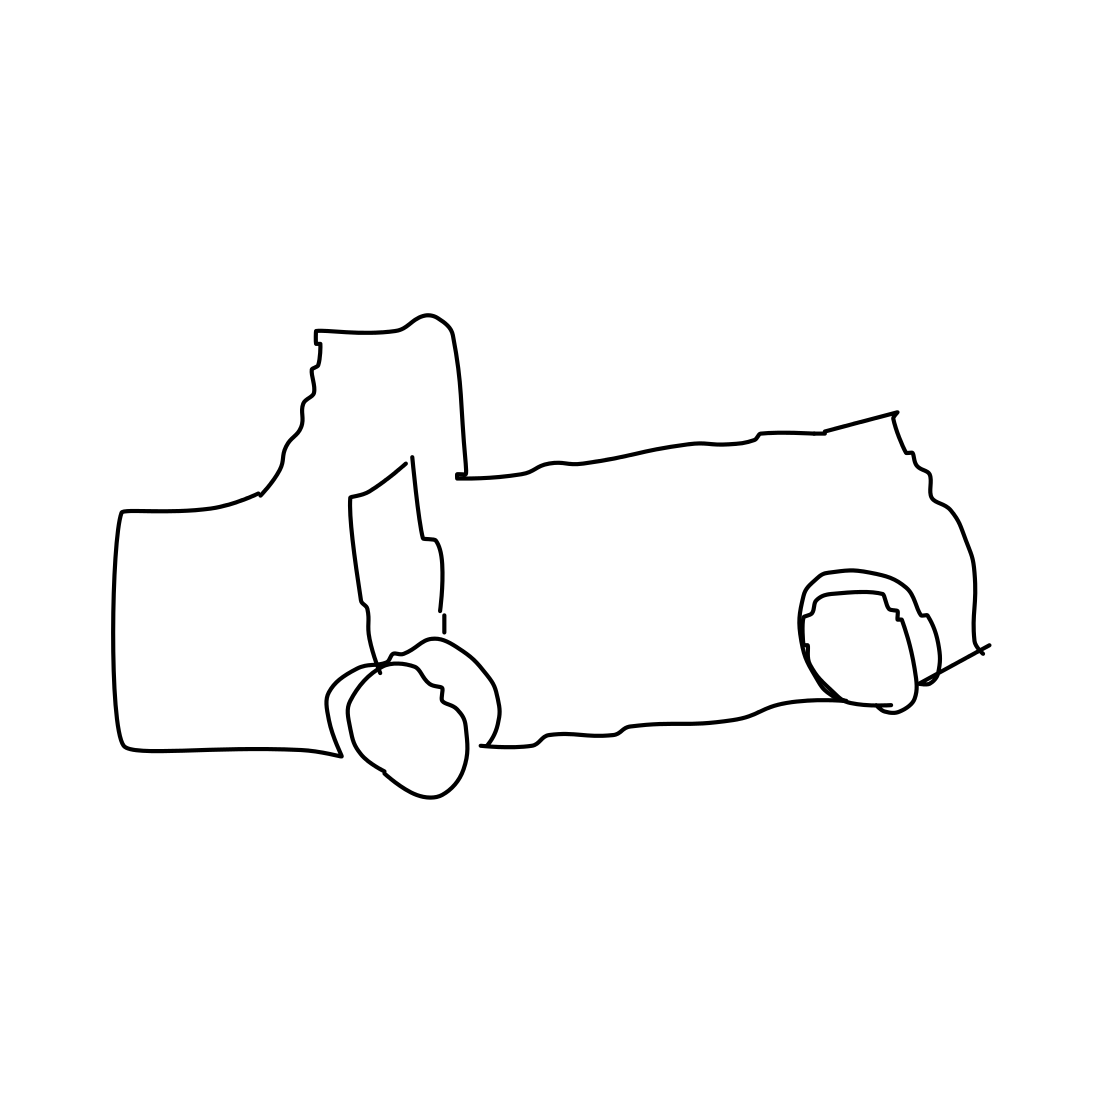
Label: pickup truck